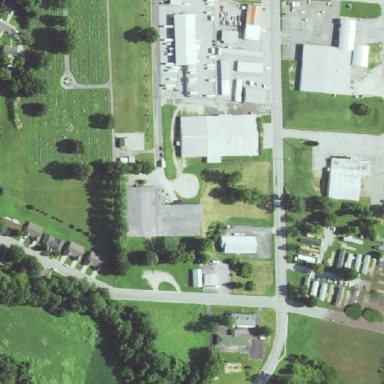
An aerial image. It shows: Cemetery.